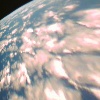
Label: cloud